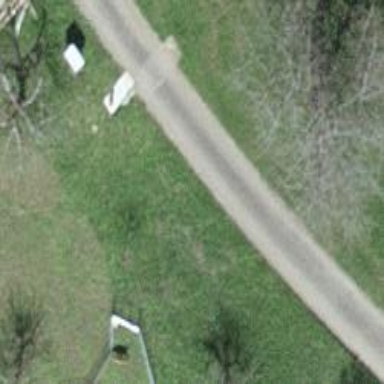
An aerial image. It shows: Service road with grade 1 tracktype.